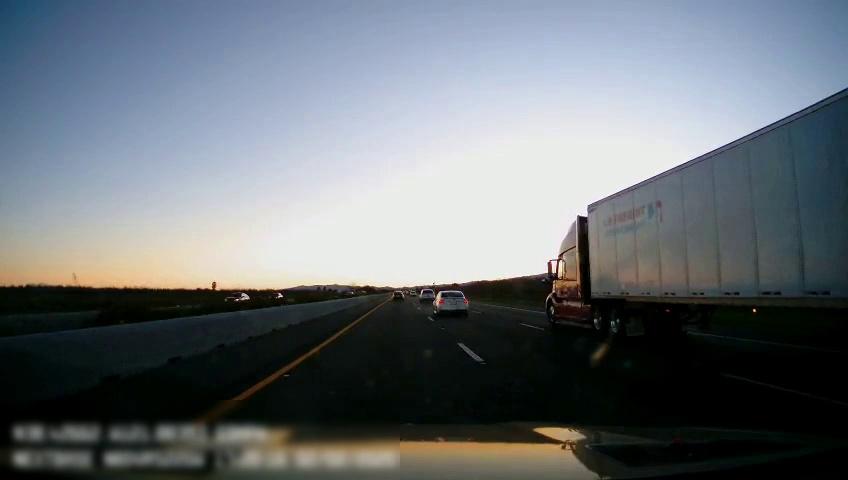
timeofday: Day
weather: Sunny
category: Drivable Space
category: Vehicles | Car
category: Vehicles | Truck
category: Vehicles | SUV
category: Vehicles | Car
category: Vehicles | Car
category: Vehicles | SUV
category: Lanes | Current Lane
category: Lanes | Current Lane
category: Lanes | Alternate Lane
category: Lanes | Alternate Lane